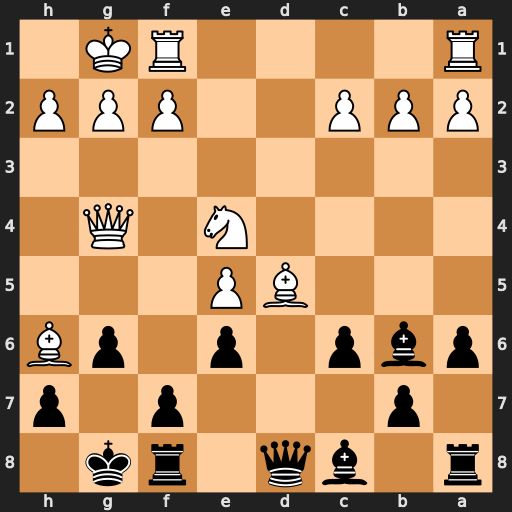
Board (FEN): r1bq1rk1/1p3p1p/pbp1p1pB/3BP3/4N1Q1/8/PPP2PPP/R4RK1
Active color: b
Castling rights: -
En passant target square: -
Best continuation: exd5 Qf4 dxe4 Rad1 Qe7 Bg5 f6